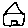
Label: house